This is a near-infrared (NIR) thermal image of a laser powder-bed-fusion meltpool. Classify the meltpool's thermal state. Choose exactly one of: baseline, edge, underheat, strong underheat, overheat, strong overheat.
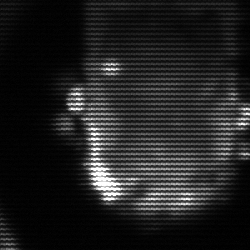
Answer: baseline